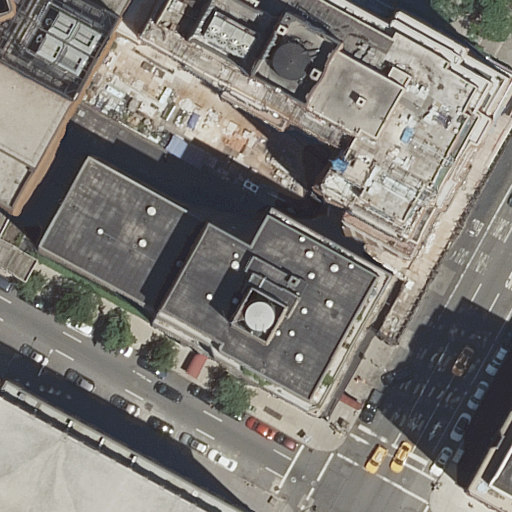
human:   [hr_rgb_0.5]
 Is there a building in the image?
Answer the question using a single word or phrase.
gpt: yes

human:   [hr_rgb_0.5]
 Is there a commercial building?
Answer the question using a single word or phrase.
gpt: no

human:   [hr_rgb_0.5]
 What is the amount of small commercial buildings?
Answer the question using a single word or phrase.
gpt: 0

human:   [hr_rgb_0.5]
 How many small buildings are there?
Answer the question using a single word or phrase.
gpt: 1

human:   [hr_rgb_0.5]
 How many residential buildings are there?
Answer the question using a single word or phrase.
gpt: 5

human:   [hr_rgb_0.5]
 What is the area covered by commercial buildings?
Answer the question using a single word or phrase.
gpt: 0m2

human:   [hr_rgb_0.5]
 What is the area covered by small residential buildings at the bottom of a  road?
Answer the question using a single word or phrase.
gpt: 93m2

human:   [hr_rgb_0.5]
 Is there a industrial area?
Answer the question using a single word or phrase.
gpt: no

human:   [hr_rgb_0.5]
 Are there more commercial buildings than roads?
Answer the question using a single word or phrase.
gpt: no

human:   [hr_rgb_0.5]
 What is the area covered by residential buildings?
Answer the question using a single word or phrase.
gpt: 3308m2

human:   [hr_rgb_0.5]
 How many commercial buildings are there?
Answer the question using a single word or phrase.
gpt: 0

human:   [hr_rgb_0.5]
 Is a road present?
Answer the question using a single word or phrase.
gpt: yes

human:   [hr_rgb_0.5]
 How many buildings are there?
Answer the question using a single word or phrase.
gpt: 5

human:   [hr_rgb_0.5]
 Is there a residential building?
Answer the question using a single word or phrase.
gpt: yes

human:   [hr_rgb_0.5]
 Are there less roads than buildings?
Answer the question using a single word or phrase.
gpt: yes

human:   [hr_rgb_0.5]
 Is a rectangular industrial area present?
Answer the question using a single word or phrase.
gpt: no

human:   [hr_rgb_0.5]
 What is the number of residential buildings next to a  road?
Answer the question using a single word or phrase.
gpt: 5

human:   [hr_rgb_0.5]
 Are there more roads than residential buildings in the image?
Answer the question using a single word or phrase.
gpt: no

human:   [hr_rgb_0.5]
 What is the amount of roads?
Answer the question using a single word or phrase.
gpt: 2

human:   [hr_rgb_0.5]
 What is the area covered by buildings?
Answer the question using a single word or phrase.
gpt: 3308m2

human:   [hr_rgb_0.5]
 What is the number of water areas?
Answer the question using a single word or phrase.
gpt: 0

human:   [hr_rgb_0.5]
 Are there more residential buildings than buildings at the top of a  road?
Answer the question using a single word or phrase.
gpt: yes

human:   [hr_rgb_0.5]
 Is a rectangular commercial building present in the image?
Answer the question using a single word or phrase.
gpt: no

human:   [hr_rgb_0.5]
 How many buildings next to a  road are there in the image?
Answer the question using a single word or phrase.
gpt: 5

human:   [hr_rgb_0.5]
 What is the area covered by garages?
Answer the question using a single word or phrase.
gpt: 0m2

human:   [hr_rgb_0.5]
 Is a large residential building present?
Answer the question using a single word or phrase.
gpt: yes

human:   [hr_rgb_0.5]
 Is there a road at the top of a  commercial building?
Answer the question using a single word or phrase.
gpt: no

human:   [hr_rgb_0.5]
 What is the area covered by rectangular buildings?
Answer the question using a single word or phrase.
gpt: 1163m2

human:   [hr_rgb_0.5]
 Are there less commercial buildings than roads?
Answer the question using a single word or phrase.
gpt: yes

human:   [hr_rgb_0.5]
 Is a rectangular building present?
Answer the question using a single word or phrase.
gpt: yes

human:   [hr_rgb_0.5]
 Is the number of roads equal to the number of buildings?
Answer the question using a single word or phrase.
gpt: no

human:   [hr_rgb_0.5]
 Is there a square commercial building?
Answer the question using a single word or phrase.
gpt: no

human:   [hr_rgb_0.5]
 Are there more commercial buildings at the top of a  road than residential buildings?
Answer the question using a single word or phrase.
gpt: no

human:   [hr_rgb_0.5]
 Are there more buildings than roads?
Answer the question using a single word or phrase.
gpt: yes

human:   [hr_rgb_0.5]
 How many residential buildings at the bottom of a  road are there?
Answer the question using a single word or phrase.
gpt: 2

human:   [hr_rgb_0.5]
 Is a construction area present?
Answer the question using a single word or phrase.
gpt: no

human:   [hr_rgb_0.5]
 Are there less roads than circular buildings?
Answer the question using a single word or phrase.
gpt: no

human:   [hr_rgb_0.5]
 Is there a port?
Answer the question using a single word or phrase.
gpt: no

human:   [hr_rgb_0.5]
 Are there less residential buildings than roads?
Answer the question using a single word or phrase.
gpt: no

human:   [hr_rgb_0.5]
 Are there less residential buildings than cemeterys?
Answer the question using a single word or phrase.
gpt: no

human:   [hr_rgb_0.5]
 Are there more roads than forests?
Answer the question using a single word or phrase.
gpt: yes

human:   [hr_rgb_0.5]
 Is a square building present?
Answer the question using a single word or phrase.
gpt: no

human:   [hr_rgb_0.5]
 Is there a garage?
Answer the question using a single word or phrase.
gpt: no

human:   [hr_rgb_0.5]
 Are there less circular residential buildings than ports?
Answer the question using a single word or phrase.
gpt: no

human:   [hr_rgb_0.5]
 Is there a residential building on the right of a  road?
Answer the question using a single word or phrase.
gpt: yes

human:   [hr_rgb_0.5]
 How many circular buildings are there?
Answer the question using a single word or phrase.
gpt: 0

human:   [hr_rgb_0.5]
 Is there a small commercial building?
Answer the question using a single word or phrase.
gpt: no

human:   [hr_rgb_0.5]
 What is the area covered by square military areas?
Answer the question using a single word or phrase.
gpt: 0m2

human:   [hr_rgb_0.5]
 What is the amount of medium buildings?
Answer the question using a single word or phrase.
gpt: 2

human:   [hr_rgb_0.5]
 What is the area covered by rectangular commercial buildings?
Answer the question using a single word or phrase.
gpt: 0m2

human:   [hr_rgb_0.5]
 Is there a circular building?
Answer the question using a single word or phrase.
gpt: no

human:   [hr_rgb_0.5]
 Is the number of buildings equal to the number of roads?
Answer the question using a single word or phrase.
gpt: no

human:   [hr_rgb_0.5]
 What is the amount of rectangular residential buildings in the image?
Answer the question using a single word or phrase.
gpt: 3

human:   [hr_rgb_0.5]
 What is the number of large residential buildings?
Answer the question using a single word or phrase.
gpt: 2

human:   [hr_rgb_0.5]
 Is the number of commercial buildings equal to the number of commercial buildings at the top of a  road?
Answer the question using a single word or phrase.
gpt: yes

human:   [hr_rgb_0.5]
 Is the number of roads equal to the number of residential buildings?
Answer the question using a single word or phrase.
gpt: no

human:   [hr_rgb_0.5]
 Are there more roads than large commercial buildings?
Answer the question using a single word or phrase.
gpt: yes

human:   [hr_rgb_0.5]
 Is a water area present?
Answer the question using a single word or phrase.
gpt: no

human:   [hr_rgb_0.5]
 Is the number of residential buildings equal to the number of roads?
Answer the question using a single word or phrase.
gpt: no

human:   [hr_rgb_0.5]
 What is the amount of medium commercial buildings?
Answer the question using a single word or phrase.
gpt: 0

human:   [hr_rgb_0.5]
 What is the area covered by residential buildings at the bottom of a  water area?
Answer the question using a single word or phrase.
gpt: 0m2

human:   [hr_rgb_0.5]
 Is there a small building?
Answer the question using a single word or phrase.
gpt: yes

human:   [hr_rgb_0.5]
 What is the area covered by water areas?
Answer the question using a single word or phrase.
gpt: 0m2

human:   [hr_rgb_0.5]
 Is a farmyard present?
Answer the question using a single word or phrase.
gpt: no